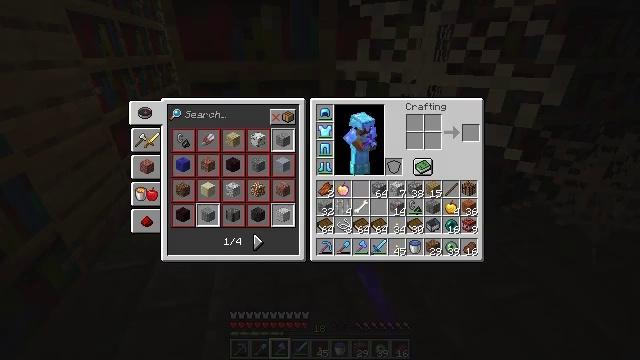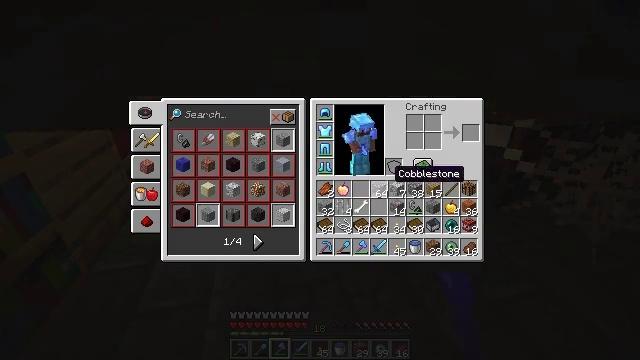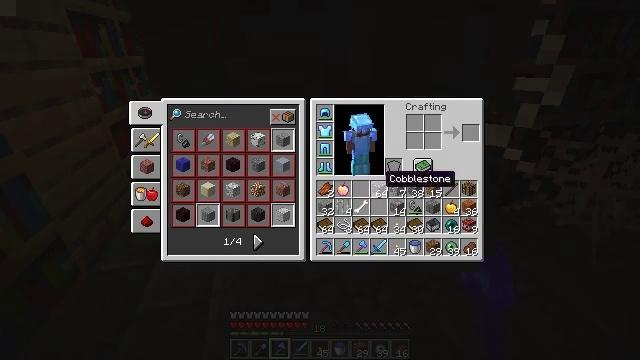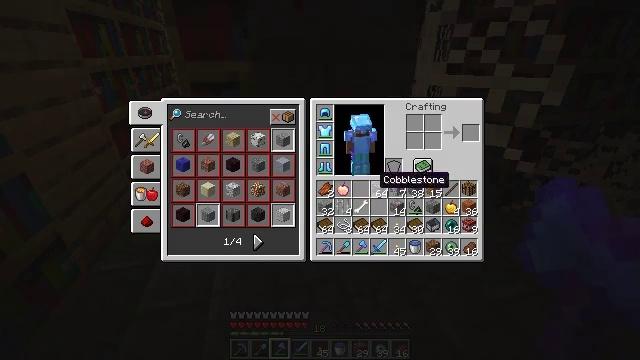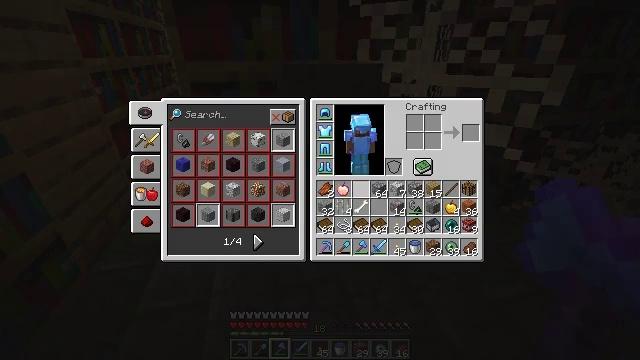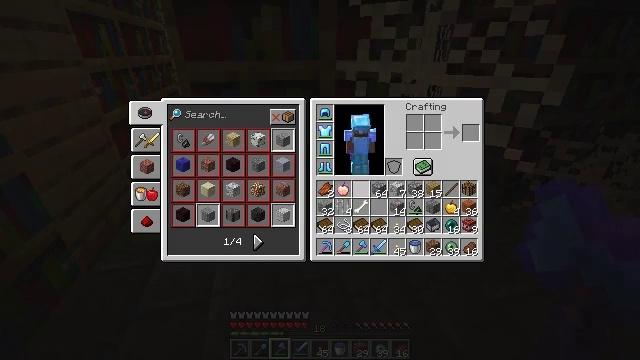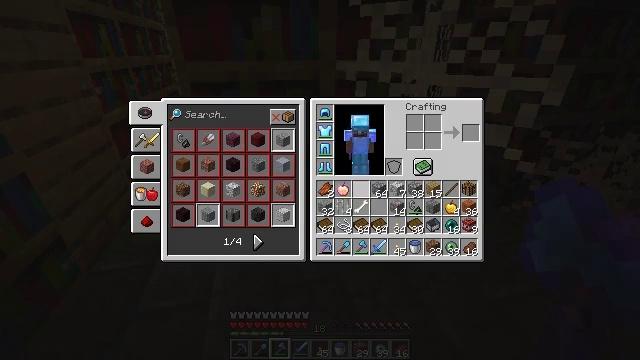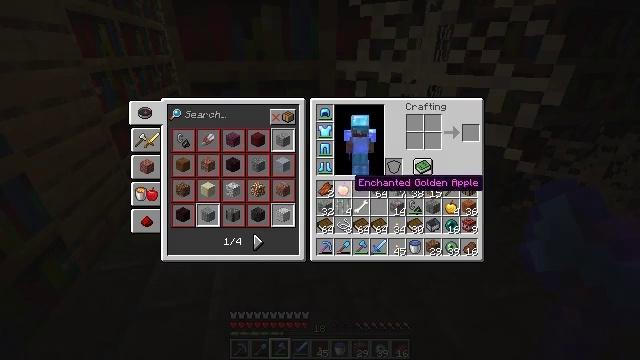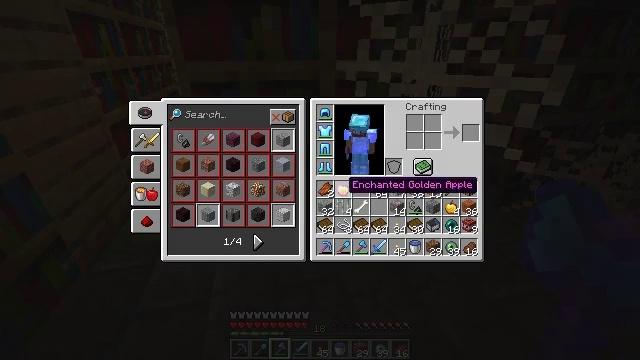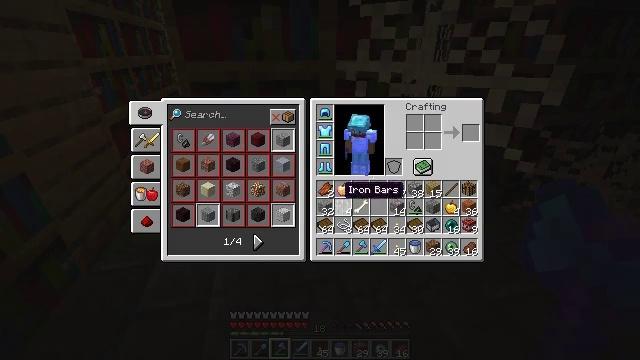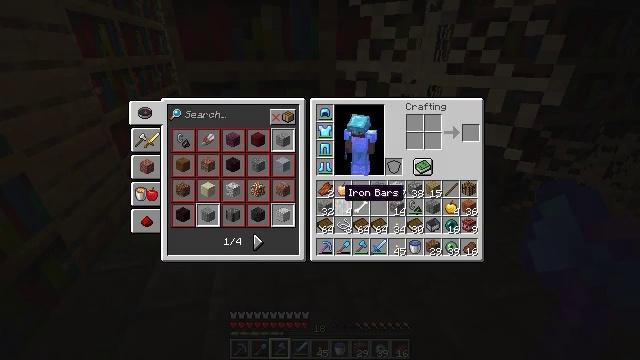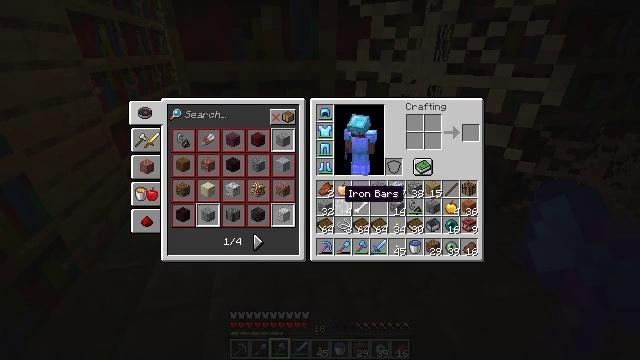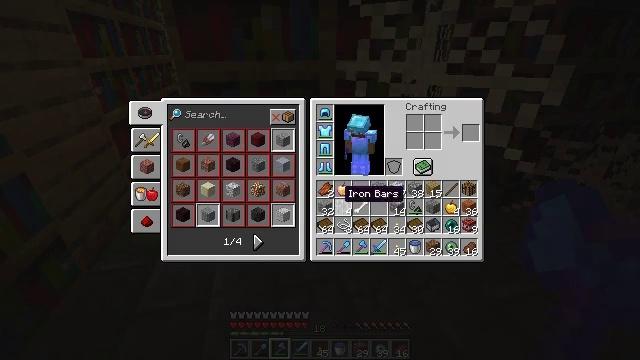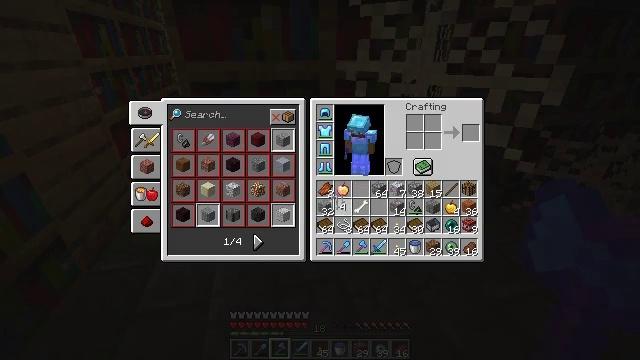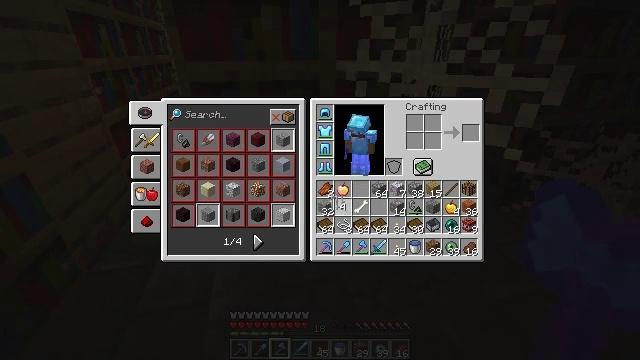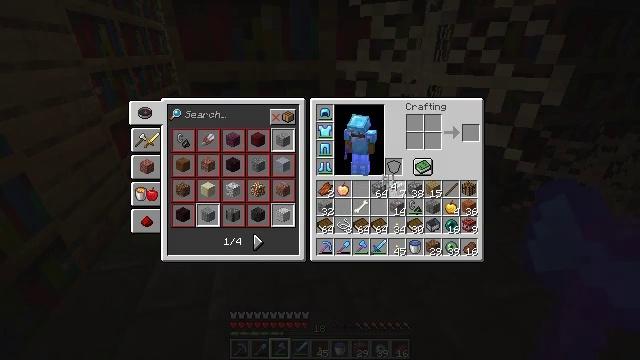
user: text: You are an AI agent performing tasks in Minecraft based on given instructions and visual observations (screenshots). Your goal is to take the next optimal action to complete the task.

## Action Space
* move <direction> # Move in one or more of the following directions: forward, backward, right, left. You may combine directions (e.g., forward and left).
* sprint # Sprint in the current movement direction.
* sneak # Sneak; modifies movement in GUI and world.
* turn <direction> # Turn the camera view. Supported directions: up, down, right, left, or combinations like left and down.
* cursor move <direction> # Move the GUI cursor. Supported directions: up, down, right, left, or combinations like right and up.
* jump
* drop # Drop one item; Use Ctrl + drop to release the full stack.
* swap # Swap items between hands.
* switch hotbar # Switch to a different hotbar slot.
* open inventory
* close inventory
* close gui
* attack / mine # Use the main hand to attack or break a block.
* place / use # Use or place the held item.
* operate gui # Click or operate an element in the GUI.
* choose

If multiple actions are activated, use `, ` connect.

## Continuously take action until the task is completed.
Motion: motion action
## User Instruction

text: Drop iron bars.
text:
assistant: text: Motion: cursor move left and down, open gui
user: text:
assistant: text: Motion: cursor move left
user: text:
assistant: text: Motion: no_op
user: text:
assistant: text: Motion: no_op
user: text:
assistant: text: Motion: no_op
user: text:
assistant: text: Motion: no_op
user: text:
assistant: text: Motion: cursor move left
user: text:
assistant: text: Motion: no_op
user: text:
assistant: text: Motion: no_op
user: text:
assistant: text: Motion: no_op
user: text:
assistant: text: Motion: no_op
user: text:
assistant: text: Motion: no_op
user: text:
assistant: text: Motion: operate gui
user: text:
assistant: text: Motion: operate gui
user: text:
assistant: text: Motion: cursor move right and up
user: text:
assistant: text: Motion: cursor move right and up
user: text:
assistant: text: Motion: cursor move right and up, operate gui
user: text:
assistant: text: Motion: operate gui
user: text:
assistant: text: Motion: operate gui
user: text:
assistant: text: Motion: no_op
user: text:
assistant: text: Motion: cursor move left and down
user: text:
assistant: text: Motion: cursor move left and down
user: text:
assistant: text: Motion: cursor move left and down
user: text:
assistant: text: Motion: cursor move left
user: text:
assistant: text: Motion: no_op